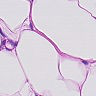
Metastatic tissue present: no